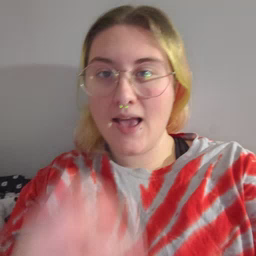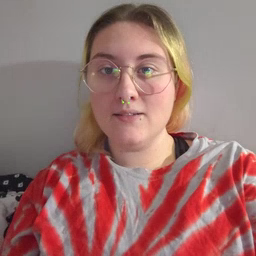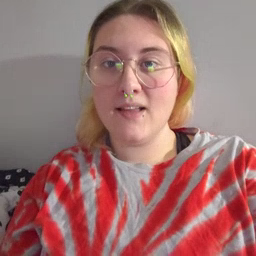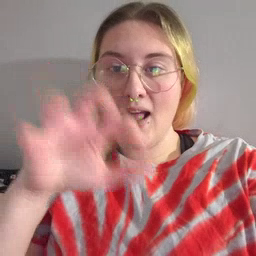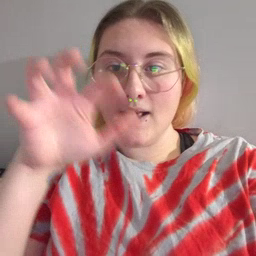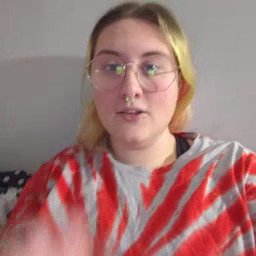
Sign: alligator